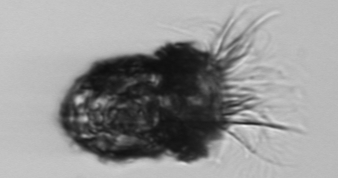
Label: Stenosemella_pacifica